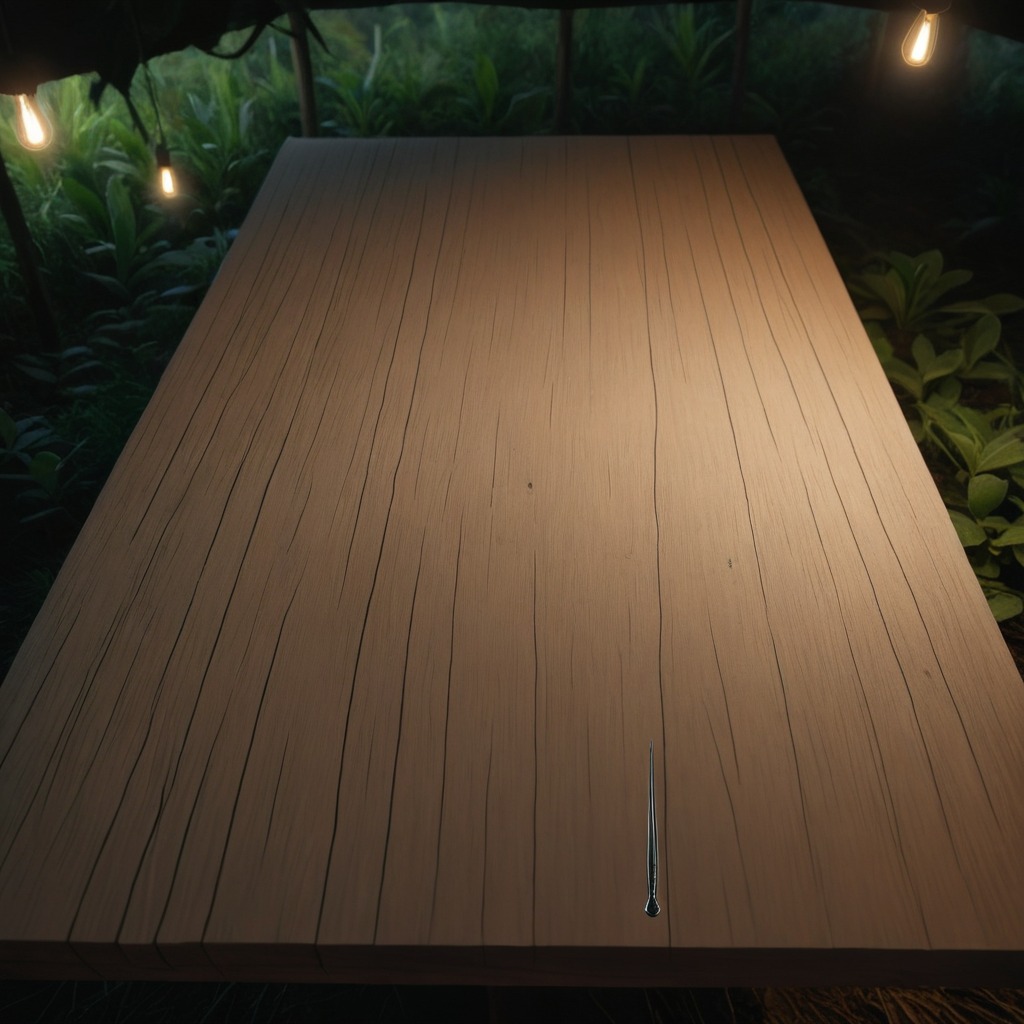
A nail is lying on a wooden table inside a jungle field workshop tent at night.